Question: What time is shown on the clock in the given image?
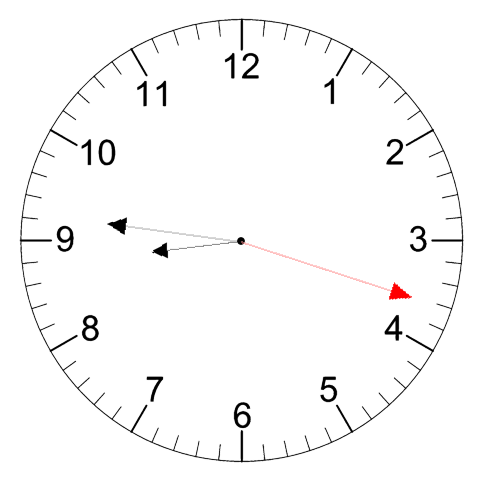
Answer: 08:46:18